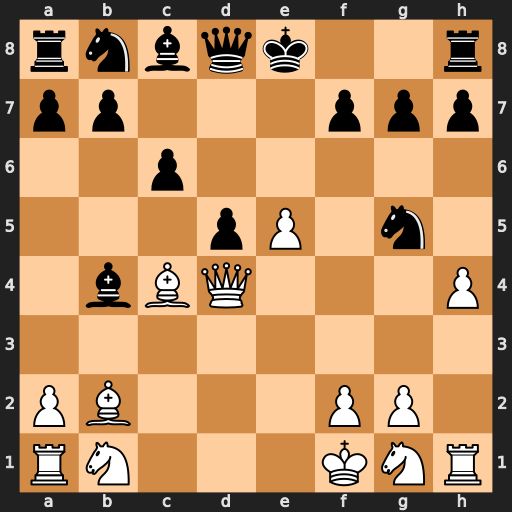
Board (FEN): rnbqk2r/pp3ppp/2p5/3pP1n1/1bBQ3P/8/PB3PP1/RN3KNR
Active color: w
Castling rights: kq
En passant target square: d6
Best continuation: exd6 Ne6 Bxe6 Bxe6 Qxb4